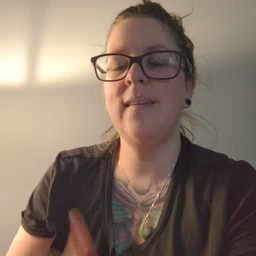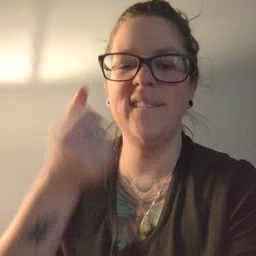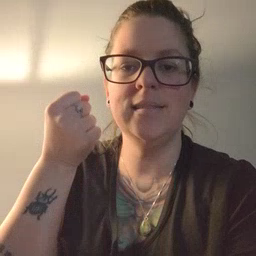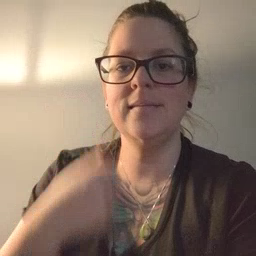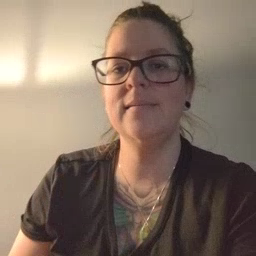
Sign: fast